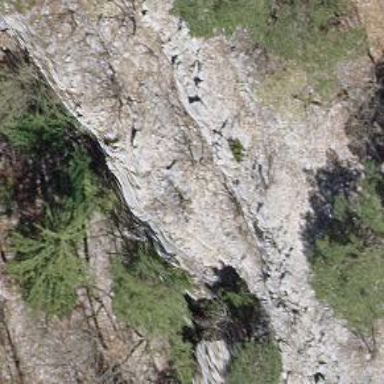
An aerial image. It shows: Cliff in nature.